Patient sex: F
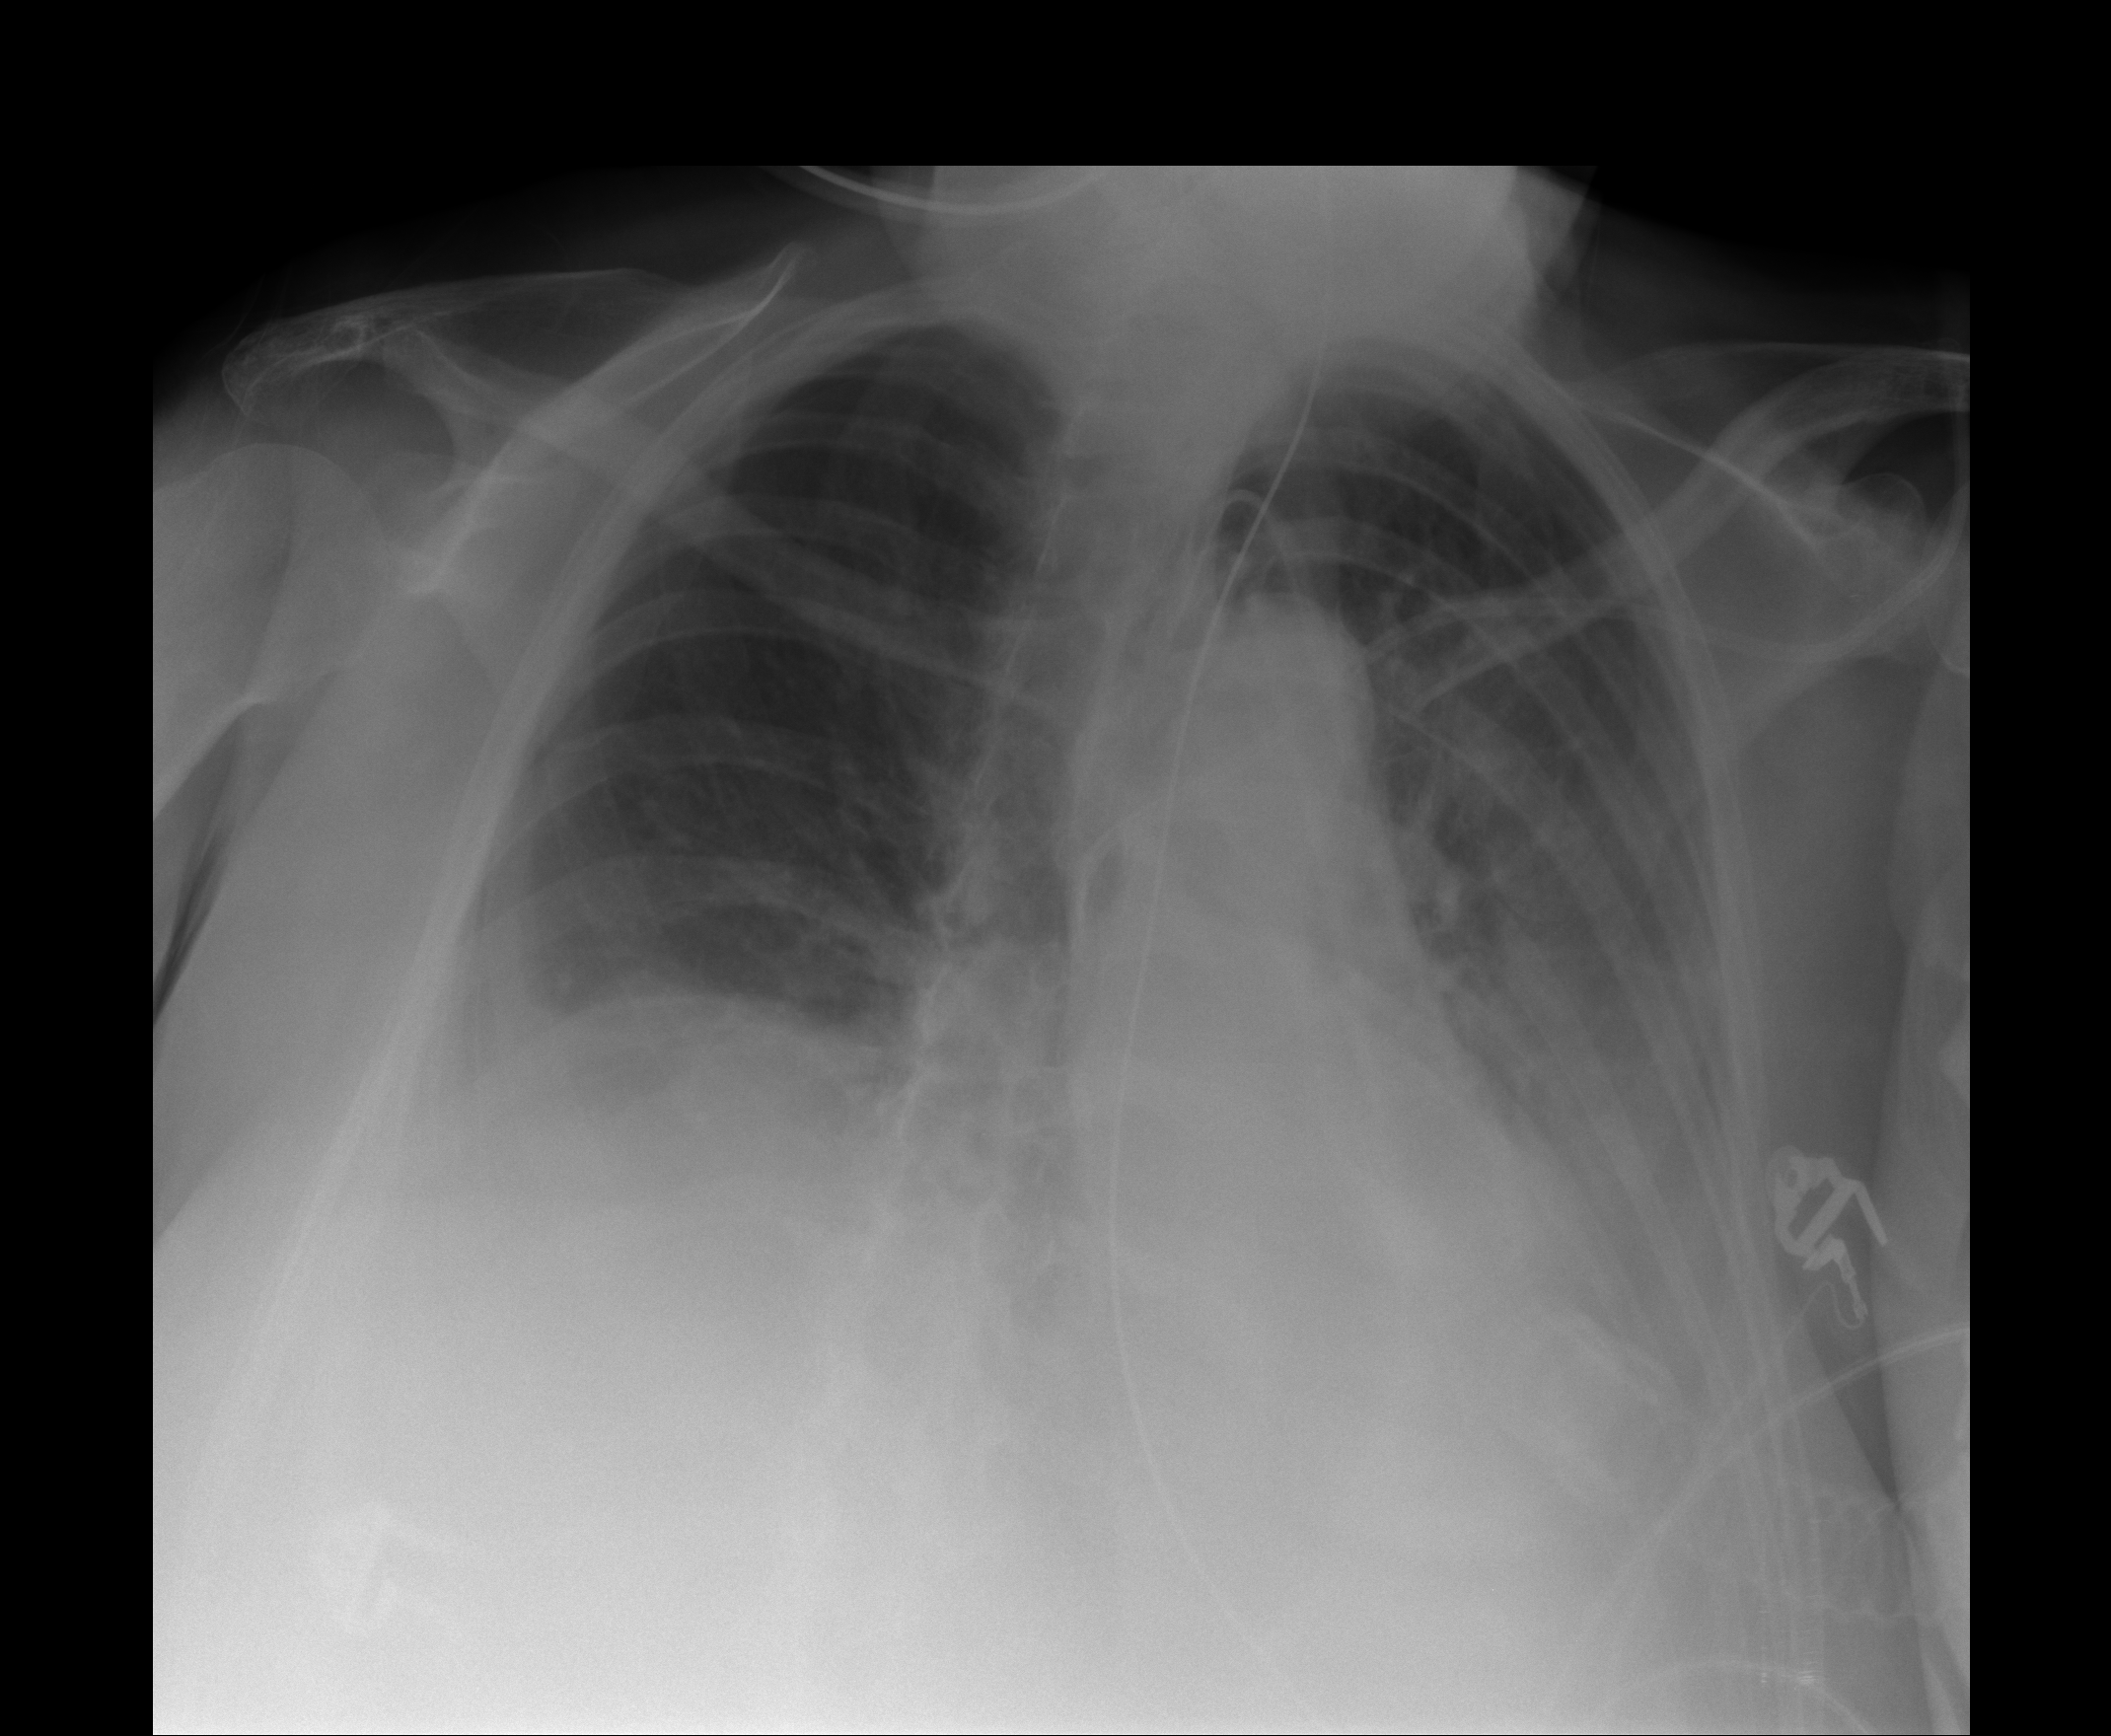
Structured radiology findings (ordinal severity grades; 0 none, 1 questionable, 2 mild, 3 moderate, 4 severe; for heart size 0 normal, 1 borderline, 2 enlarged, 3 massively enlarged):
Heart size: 0
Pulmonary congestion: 0
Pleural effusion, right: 2
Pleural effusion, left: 2
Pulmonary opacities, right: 0
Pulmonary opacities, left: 0
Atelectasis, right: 2
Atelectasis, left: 2